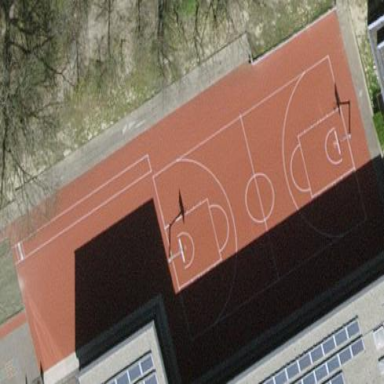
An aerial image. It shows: Tartan basketball court in leisure land pitch.